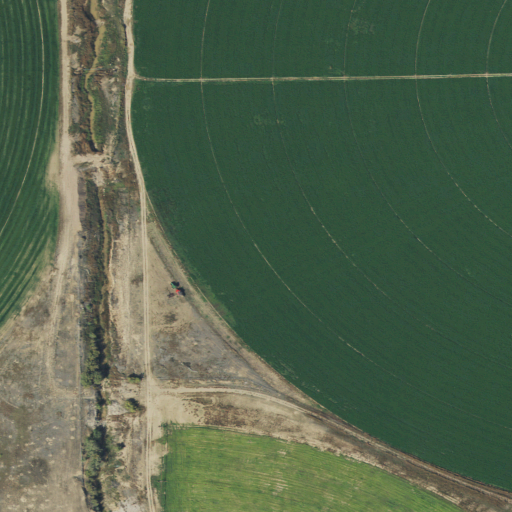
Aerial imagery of plain(s) in Utah named Ouray Park containing cultivated crops and woody wetlands